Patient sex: M
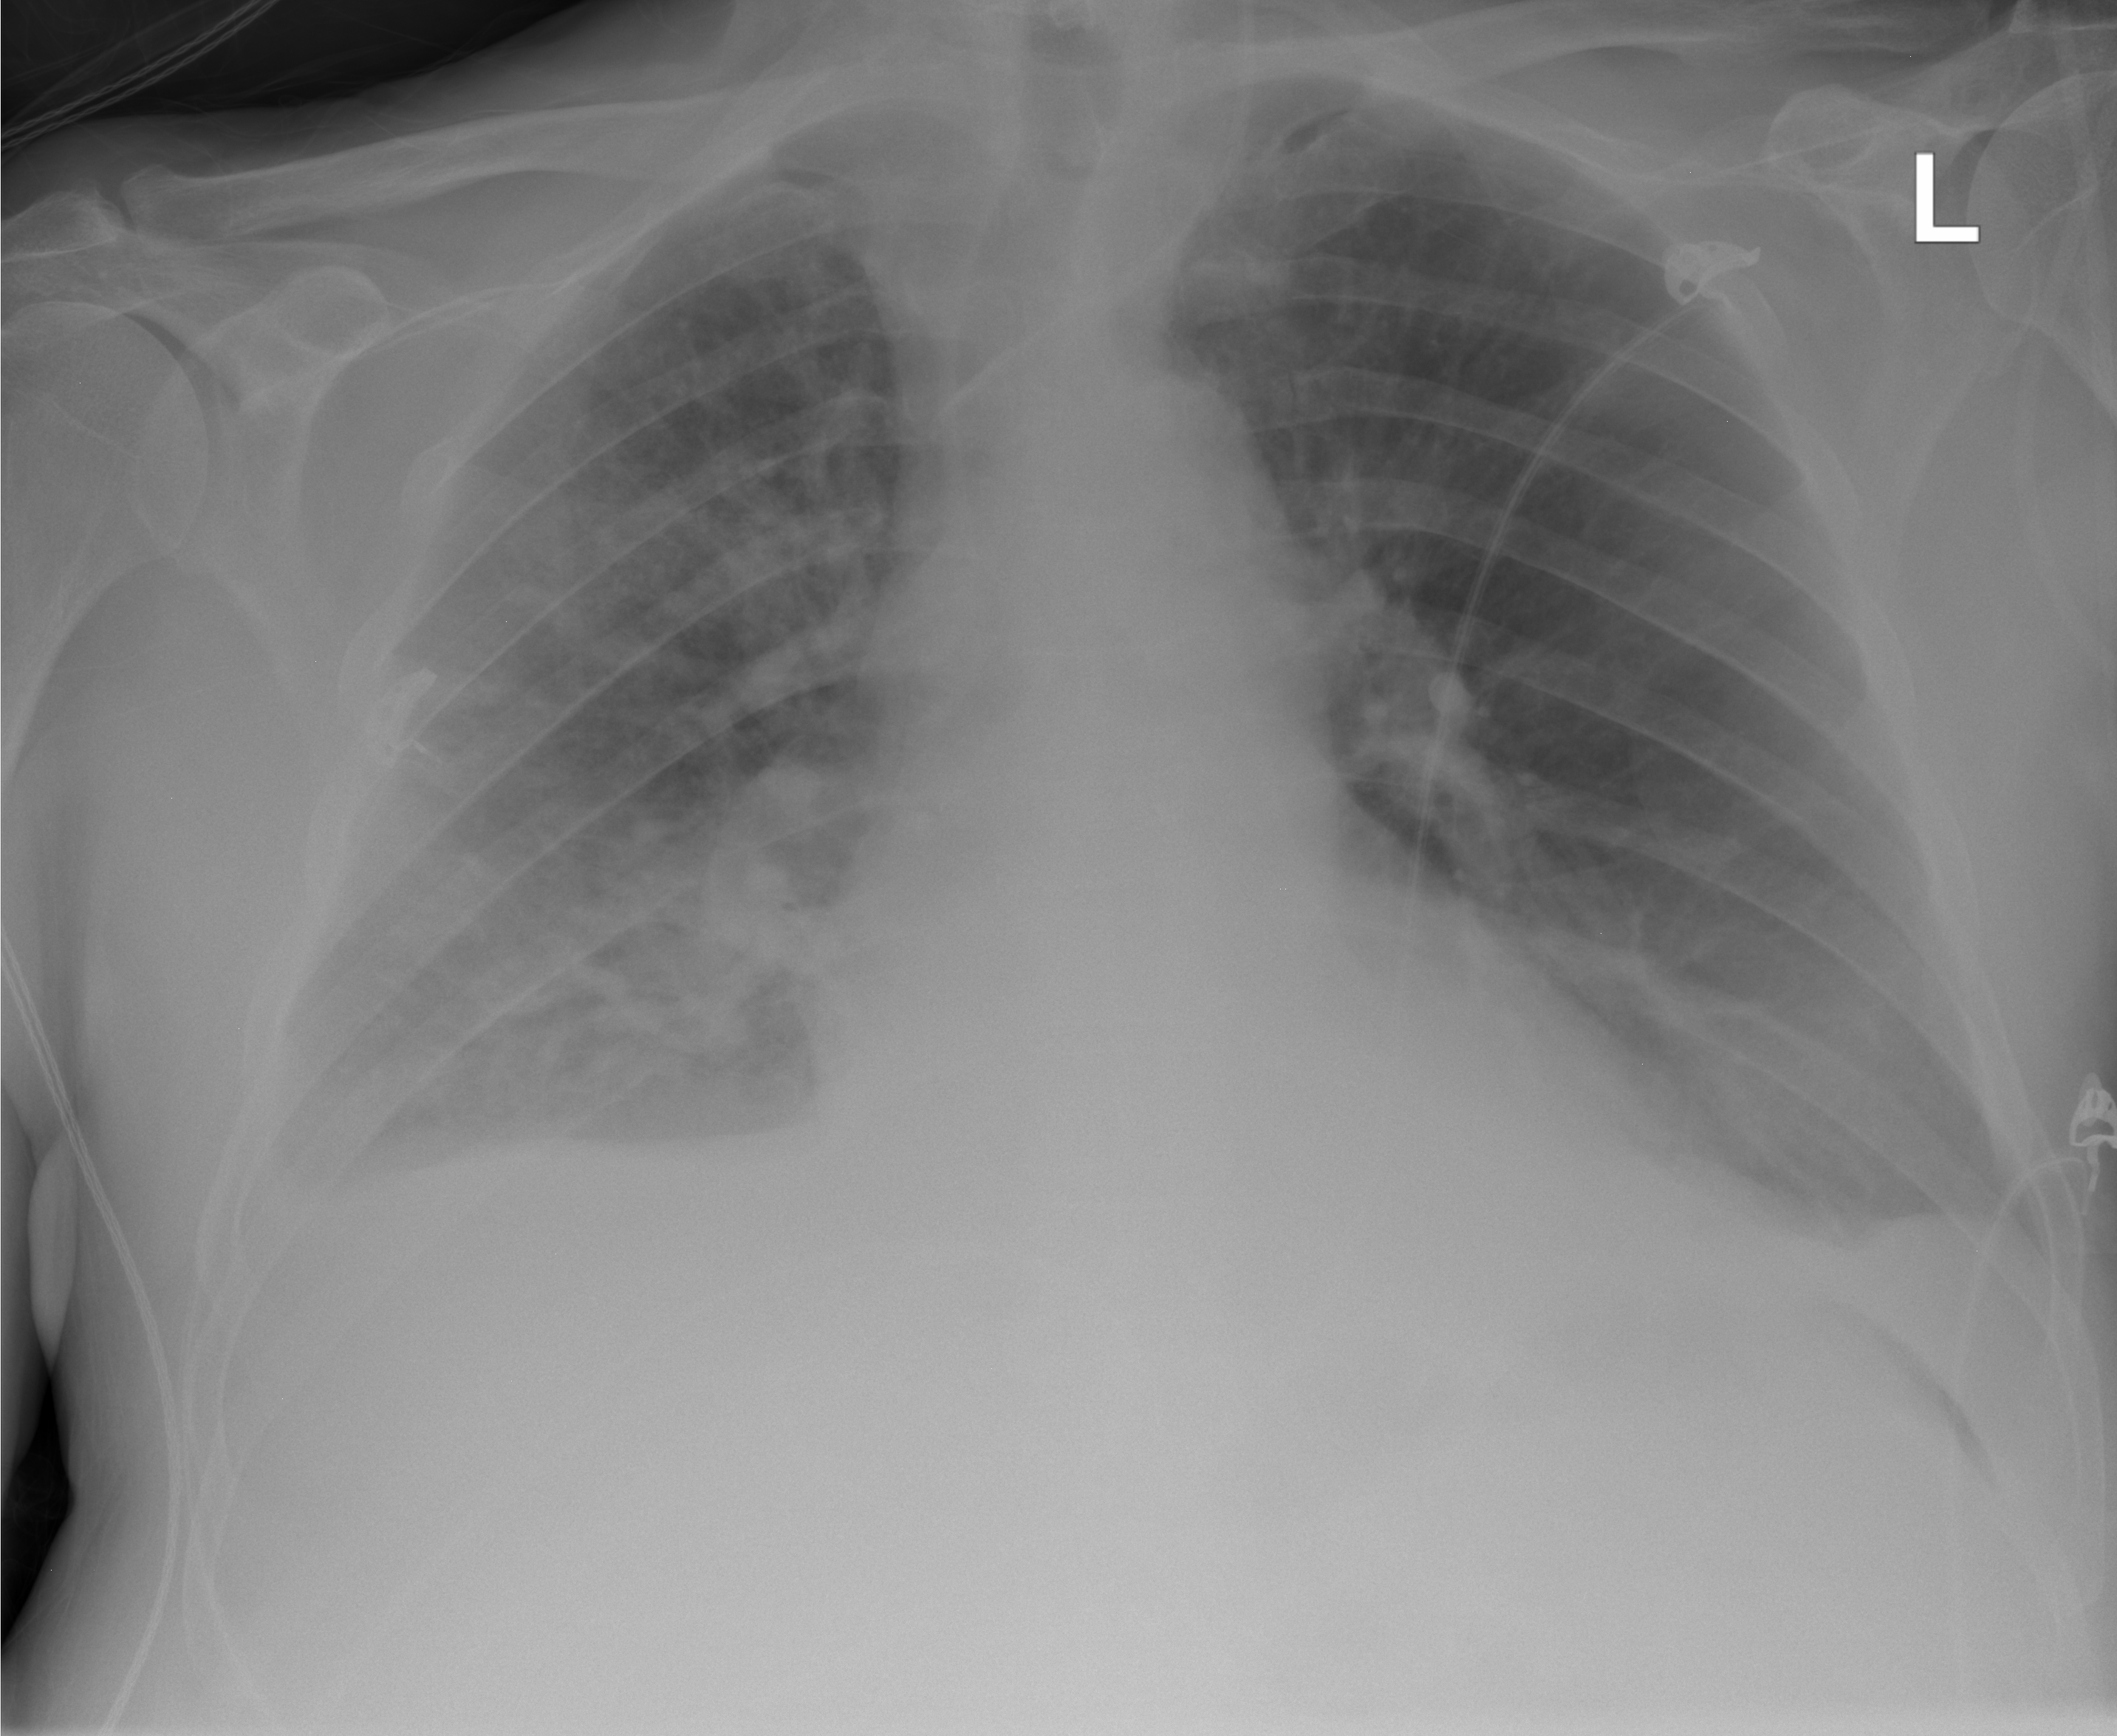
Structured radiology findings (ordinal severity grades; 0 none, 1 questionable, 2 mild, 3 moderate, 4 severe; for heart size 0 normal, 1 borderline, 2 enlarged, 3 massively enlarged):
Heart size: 0
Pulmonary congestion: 0
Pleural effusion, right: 2
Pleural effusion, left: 2
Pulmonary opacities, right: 2
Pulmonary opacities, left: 0
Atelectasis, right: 0
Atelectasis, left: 0